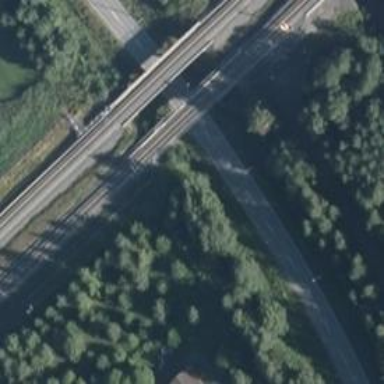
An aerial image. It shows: Bridge carrying continuous electrified railway tracks with contact line.